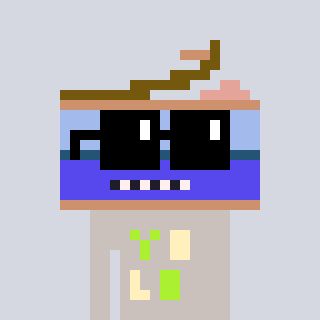
a pixel art character with square black sunglasses, a canned ham-shaped head and a foggrey-colored body on a cool background